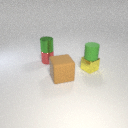
small green rubber cylinder to the right of small green metal cylinder